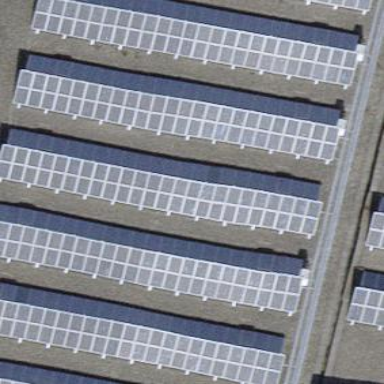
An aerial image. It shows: Solar power generator using photovoltaic method with solar photovoltaic panel types.